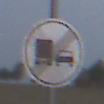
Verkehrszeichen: EndeUeberholverbotKraftfahrzeuge
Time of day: SunriseSunset
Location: Outdoor (Nature)
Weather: Overcast
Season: NotSpecified
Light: Natural